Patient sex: M
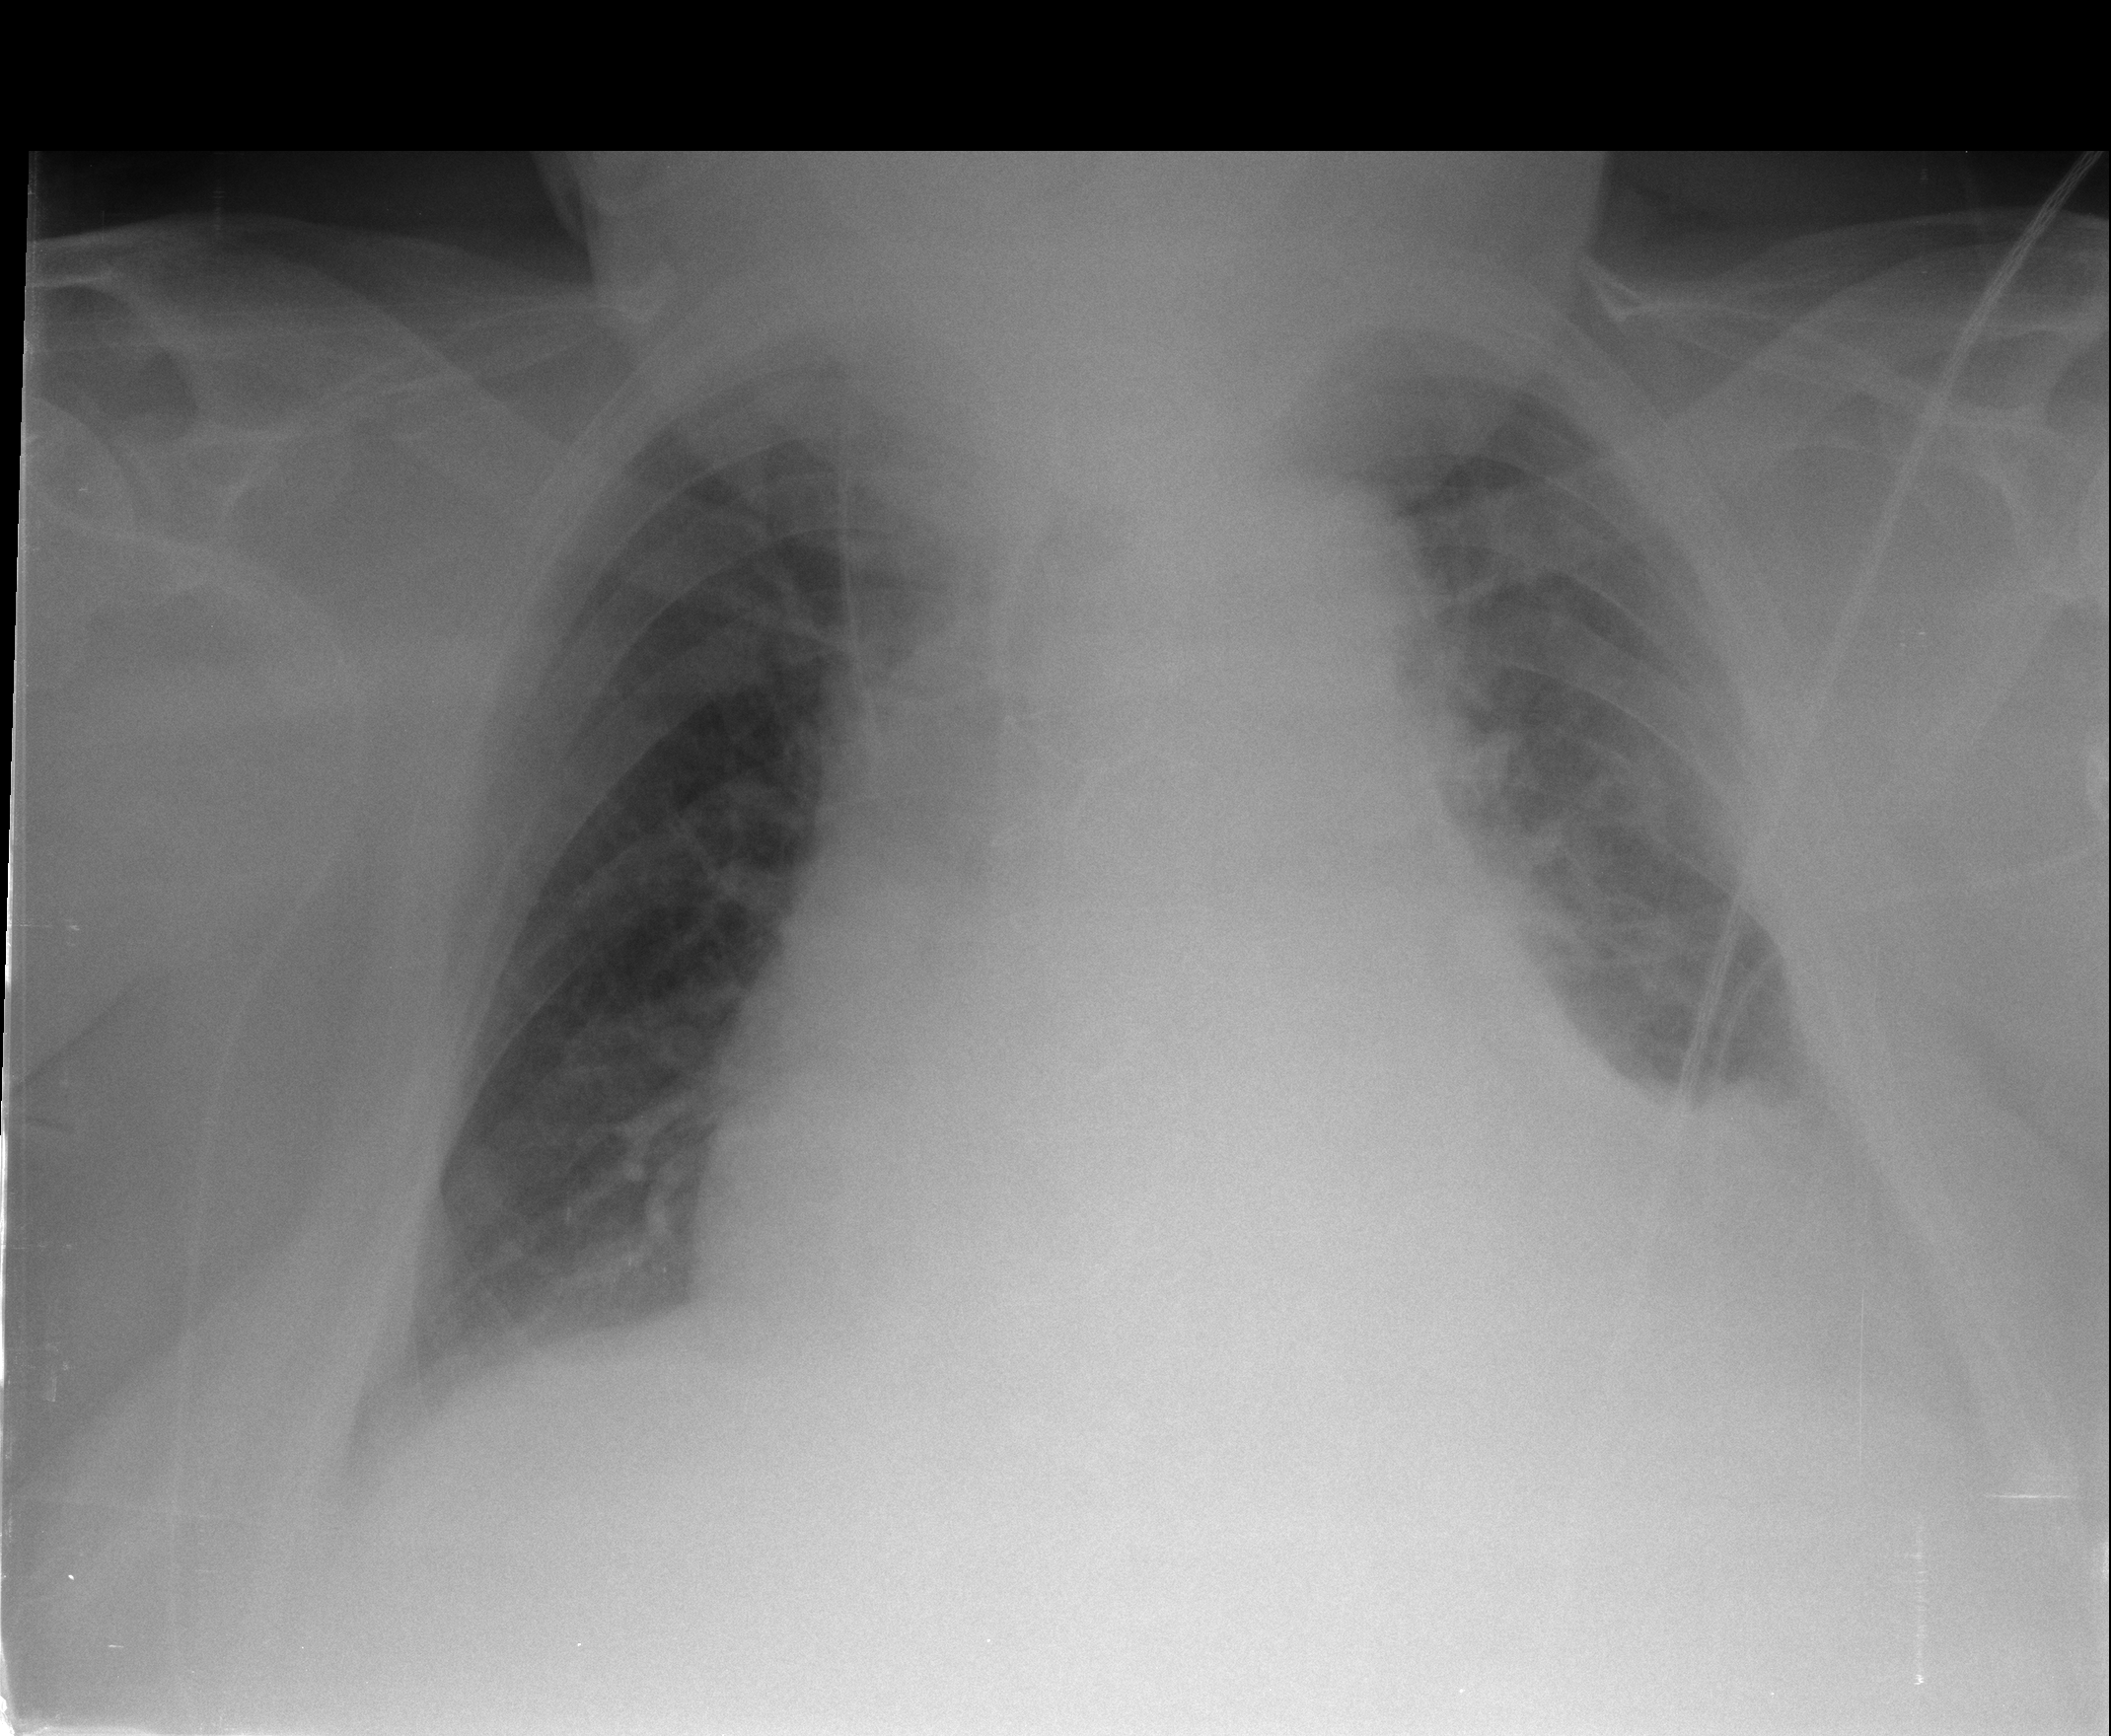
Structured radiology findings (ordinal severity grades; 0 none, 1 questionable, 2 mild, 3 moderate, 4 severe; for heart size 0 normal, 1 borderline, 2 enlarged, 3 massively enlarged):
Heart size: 2
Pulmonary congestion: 2
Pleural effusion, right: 0
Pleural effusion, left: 3
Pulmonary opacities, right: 0
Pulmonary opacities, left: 0
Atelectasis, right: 0
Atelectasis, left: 3